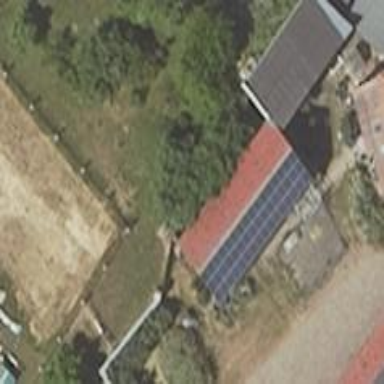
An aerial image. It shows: Shed building.